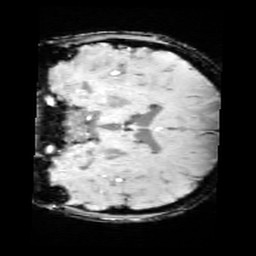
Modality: SWI
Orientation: coronal
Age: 11
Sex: male
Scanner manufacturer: siemens
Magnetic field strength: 3 T
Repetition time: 0.027 s
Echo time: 0.02 s